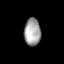
Tissue: lung
Cell type: Epithelial cells
Senescence score: 0.1252
Nuclear area (px): 447
Mean DAPI intensity: 161.655